Question: sample data
'''
Country State City Currency Tasks Accidents
IND KR BLR INR 1000 500
IND WB CCU INR 2500 200
SL SL COL SLR 500 400
JAP JAP TOK YEN 400 300
AUS MB MB AD 200 4000
AUS SY SY AD 3000 400
AUS AD AD AD 5000 300
'''
Need graph like below which is something like waterfall model
![![Graph requirement][1]][1]
Y axis - Country IND SL JAP AUS
X axis- Tasks Accidents
tried below two codes
'''
ggplot(df,aes(Country,fill=Value))+
geom_rect(aes( x = Country,xmin = Current_no, xmax = Current_no , ymin = Current_no, ymax = Current_no))
'''
Sample data
'''
Country state City flag value
IND KA BLR . Tasks 8200
IND WB CCU Tasks 2500
IND KA BLR . Accidents 700
p <- plot_ly(
df_melt, name = "20", type = "waterfall", measure = ~value,
x = ~Flag, textposition = "outside", y= ~Country,
connector = list(line = list(color= "rgb(63, 60, 50, 40, 44, 34, 21)"))) %>%
layout(title = "Exp Output",
xaxis = list(title = ""),
yaxis = list(title = ""),
autosize = TRUE,
showlegend = TRUE)
p
'''
Not getting expected output
<URL>
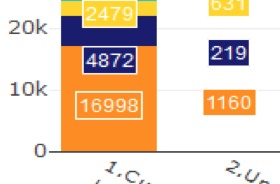
Answer: Not sure whether I'd call it a waterfall plot, but try this on for size:
'''
library(dplyr)
library(tidyr)
library(ggplot2)
df2 <- df %>%
gather(stat, val, Tasks, Accidents) %>%
mutate(
stat=factor(stat, levels=c('Tasks','Accidents')),
Country = factor(Country, levels=c('IND','SL','JAP','AUS'))
)
x1 <- df2 %>% group_by(Country, stat) %>% summarise(val=sum(val))
x2 <- df2 %>% group_by(stat) %>% summarise(val=sum(val))
ggplot(x1, aes(x=stat, y=val)) +
geom_col(aes(fill=Country)) +
geom_label(data=x2, aes(label=val), nudge_y = 100) +
theme(legend.position='top')
'''
<URL>
Try leaving out the 'mutate' command which converts 'stat' and 'Country' to factors, and see how things change.